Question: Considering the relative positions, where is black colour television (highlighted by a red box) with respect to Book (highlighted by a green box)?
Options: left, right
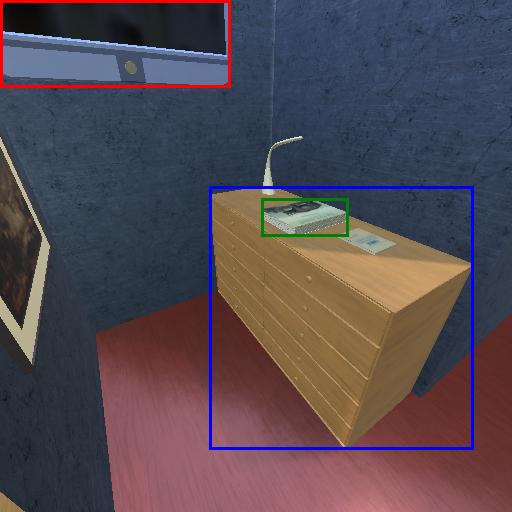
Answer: left